Field crop: maize
Growth stage: 2
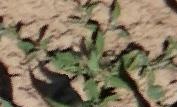
Species: atriplex